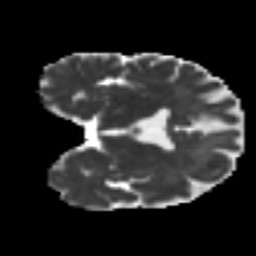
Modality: MD
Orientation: coronal
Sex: male
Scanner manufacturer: ge
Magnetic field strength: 3 T
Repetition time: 7 s
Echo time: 0.08 s